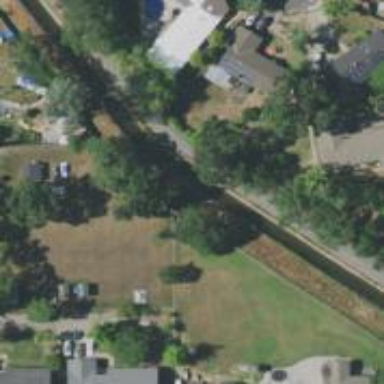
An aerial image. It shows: Canal.